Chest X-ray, PA view. Patient: 70 years old, sex M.
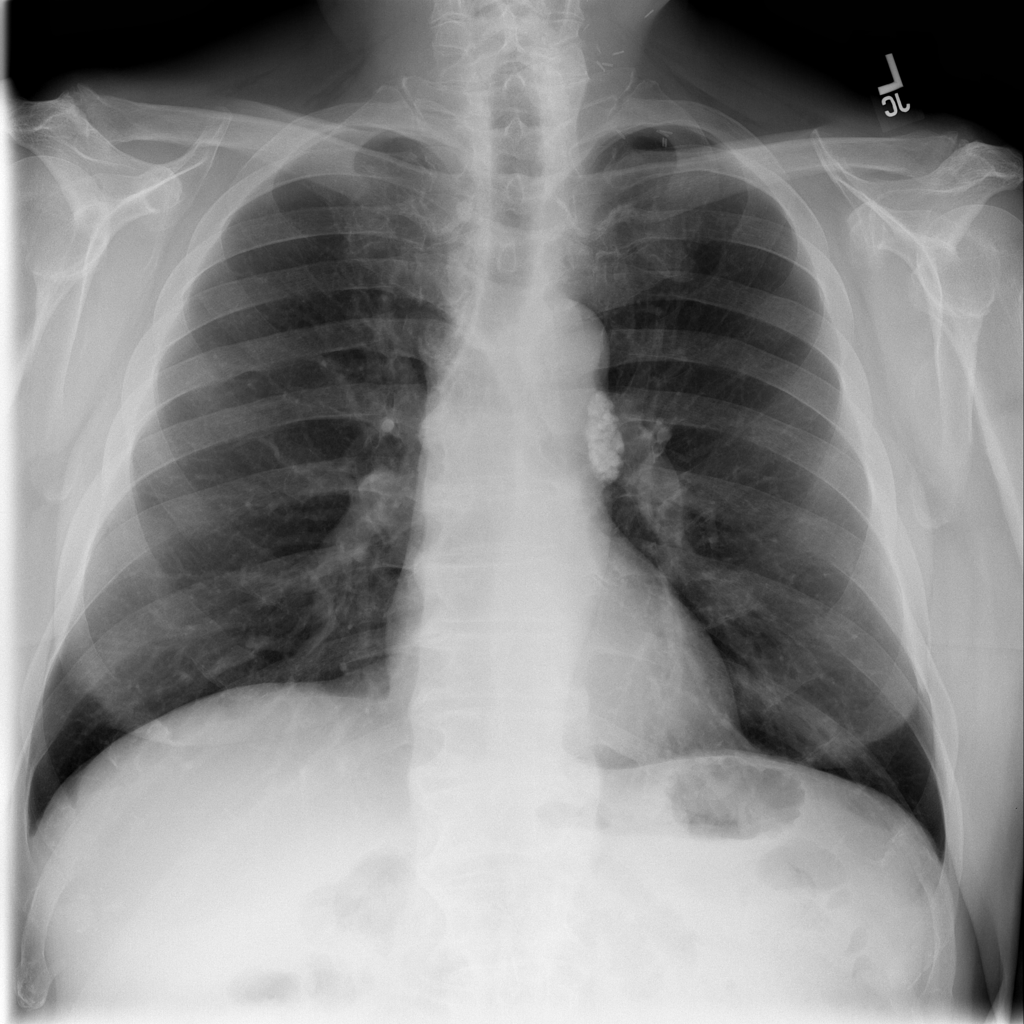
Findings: No Finding